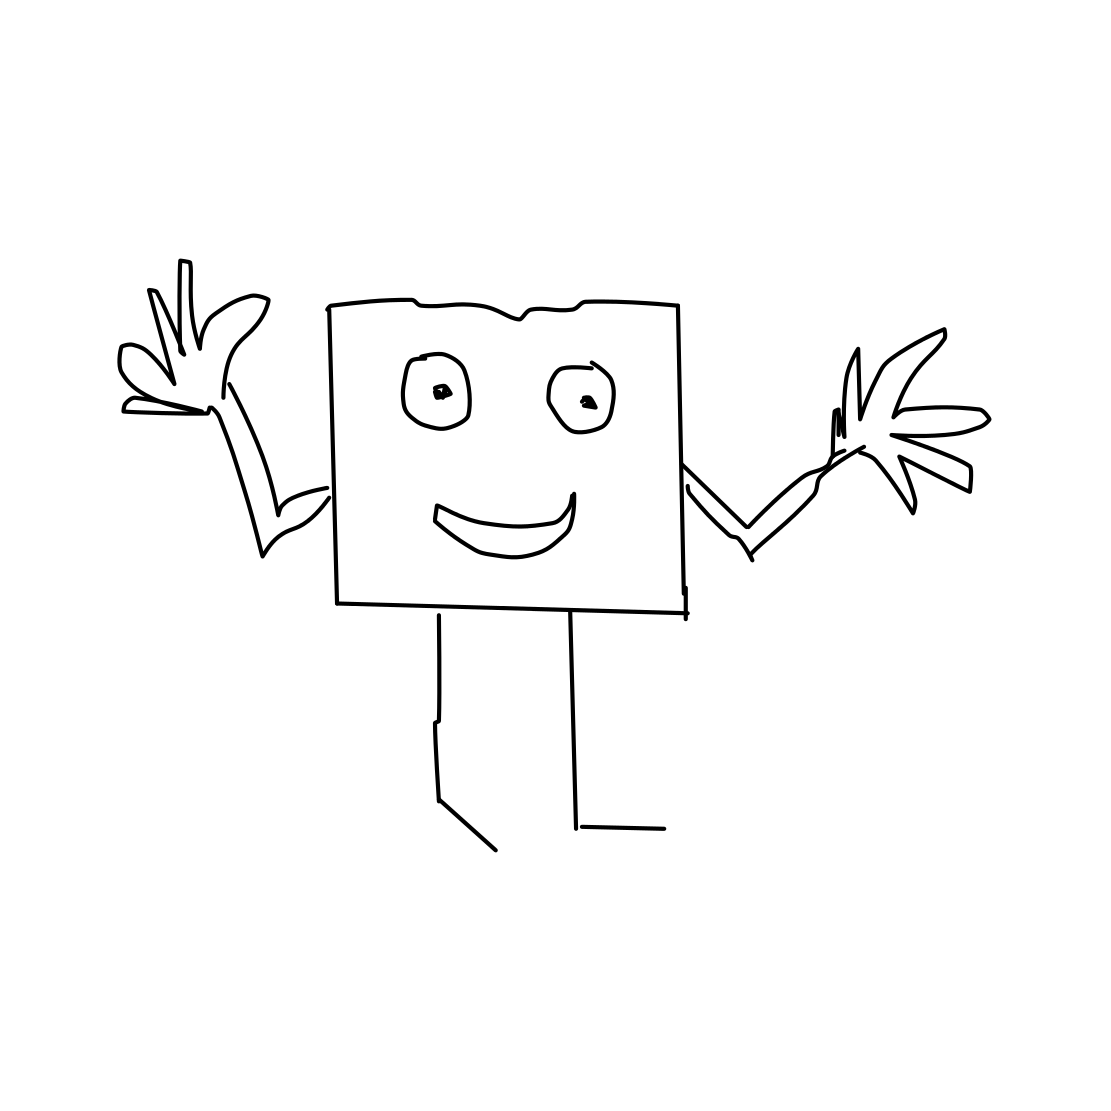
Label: sponge bob